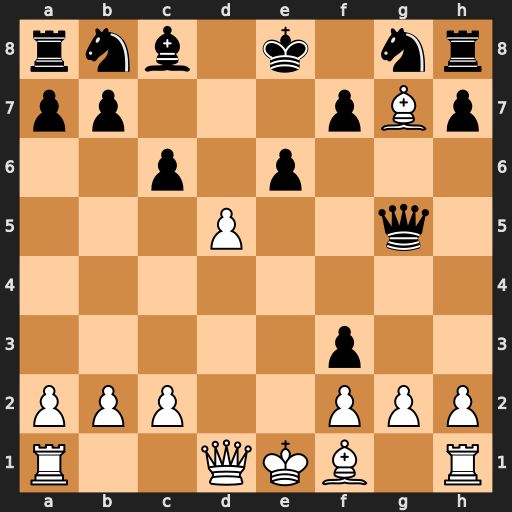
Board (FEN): rnb1k1nr/pp3pBp/2p1p3/3P2q1/8/5p2/PPP2PPP/R2QKB1R
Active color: w
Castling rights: KQkq
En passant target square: -
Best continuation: Bxh8 fxg2 Rg1